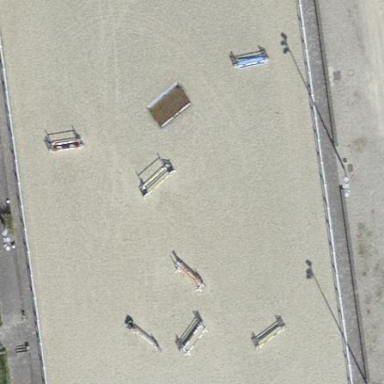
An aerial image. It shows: Equestrian pitch for leisure land sports.